Question: I've got an issue that I'd love to solve by using CSS without resorting to statically sizing my labels (but perhaps it isn't possible).
I have two labels per line, one for displaying a "title" and the other for displaying the associated "value". Here's how I'd like it to look:

This is similar to <URL> but I'm wanting the second element per line left-aligned instead of the first one to be right-aligned. I tried modifying the accepted answer from that question and set the width of the "title" label, but that has no effect on my output. As I mentioned above, I'd rather not hard-code a width anyways, but I was hoping to get something working before trying to find a good, long-term solution that can account for larger "title" values.
Here's my current CSS (the classes should be self-explanatory):
'''
.propertyTitle {
text-transform: uppercase;
width: 300px;/*Why doesn't this have any effect?*/
}
.propertyValue {
text-align: left;
}
'''
And my current HTML:
'''
<div>
<div>
<label class="propertyTitle">Hello:</label>
<label class="propertyValue">World</label>
</div>
<div>
<label class="propertyTitle">Goodbye:</label>
<label class="propertyValue">To All of the People in the World</label>
</div>
<div>
<label class="propertyTitle">I Want:</label>
<label class="propertyValue">These labels to line up</label>
</div>
</div>
'''
The HTML can be modified as well, if that'd make it easier. To conform with best practices, I'd rather not use tables to make this work.
Here's a <URL> showing what I have now, what am I missing? Ideally this solution would work for IE8+ and Firefox, so unfortunately HTML5 and CSS3 elements are discouraged.
To reiterate after the first two answers came in (that both solve my issue), is there a way to do this without hard-coding a width for my "title" labels?
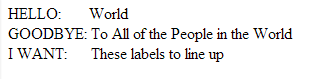
Answer: grouping your divs and labels like so:
'''
<div>
<div class="titleWrap">
<label class="propertyTitle">Hello:</label>
<label class="propertyTitle">Goodbye:</label>
<label class="propertyTitle">I Want:</label>
</div>
<div class="valueWrap">
<label class="propertyValue">World</label>
<label class="propertyValue">To All of the People in the World</label>
<label class="propertyValue">These labels to line up</label>
</div>
</div>
'''
with the following CSS:
'''
.propertyTitle {
display:block;
text-transform: uppercase;
width: auto;
}
.titleWrap{
display:inline-block;
}
.propertyValue {
display:block;
width:auto;
}
.valueWrap {
display:inline-block;
}
'''
should give you the desired result without having to specify the widths
Check out this <URL>